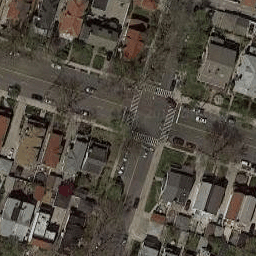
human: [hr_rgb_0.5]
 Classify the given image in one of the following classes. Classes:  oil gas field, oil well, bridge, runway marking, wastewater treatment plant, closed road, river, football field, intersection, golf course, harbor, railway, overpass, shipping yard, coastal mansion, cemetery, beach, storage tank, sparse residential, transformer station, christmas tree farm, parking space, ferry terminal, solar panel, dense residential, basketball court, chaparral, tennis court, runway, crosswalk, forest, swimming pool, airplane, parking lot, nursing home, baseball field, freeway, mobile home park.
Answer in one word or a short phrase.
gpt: intersection